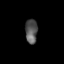
Tissue: lung
Cell type: T cells
Senescence score: 0.1367
Nuclear area (px): 292
Mean DAPI intensity: 85.64